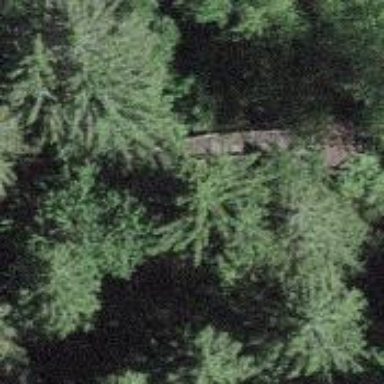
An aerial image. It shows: Path leading to bridge.